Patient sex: M
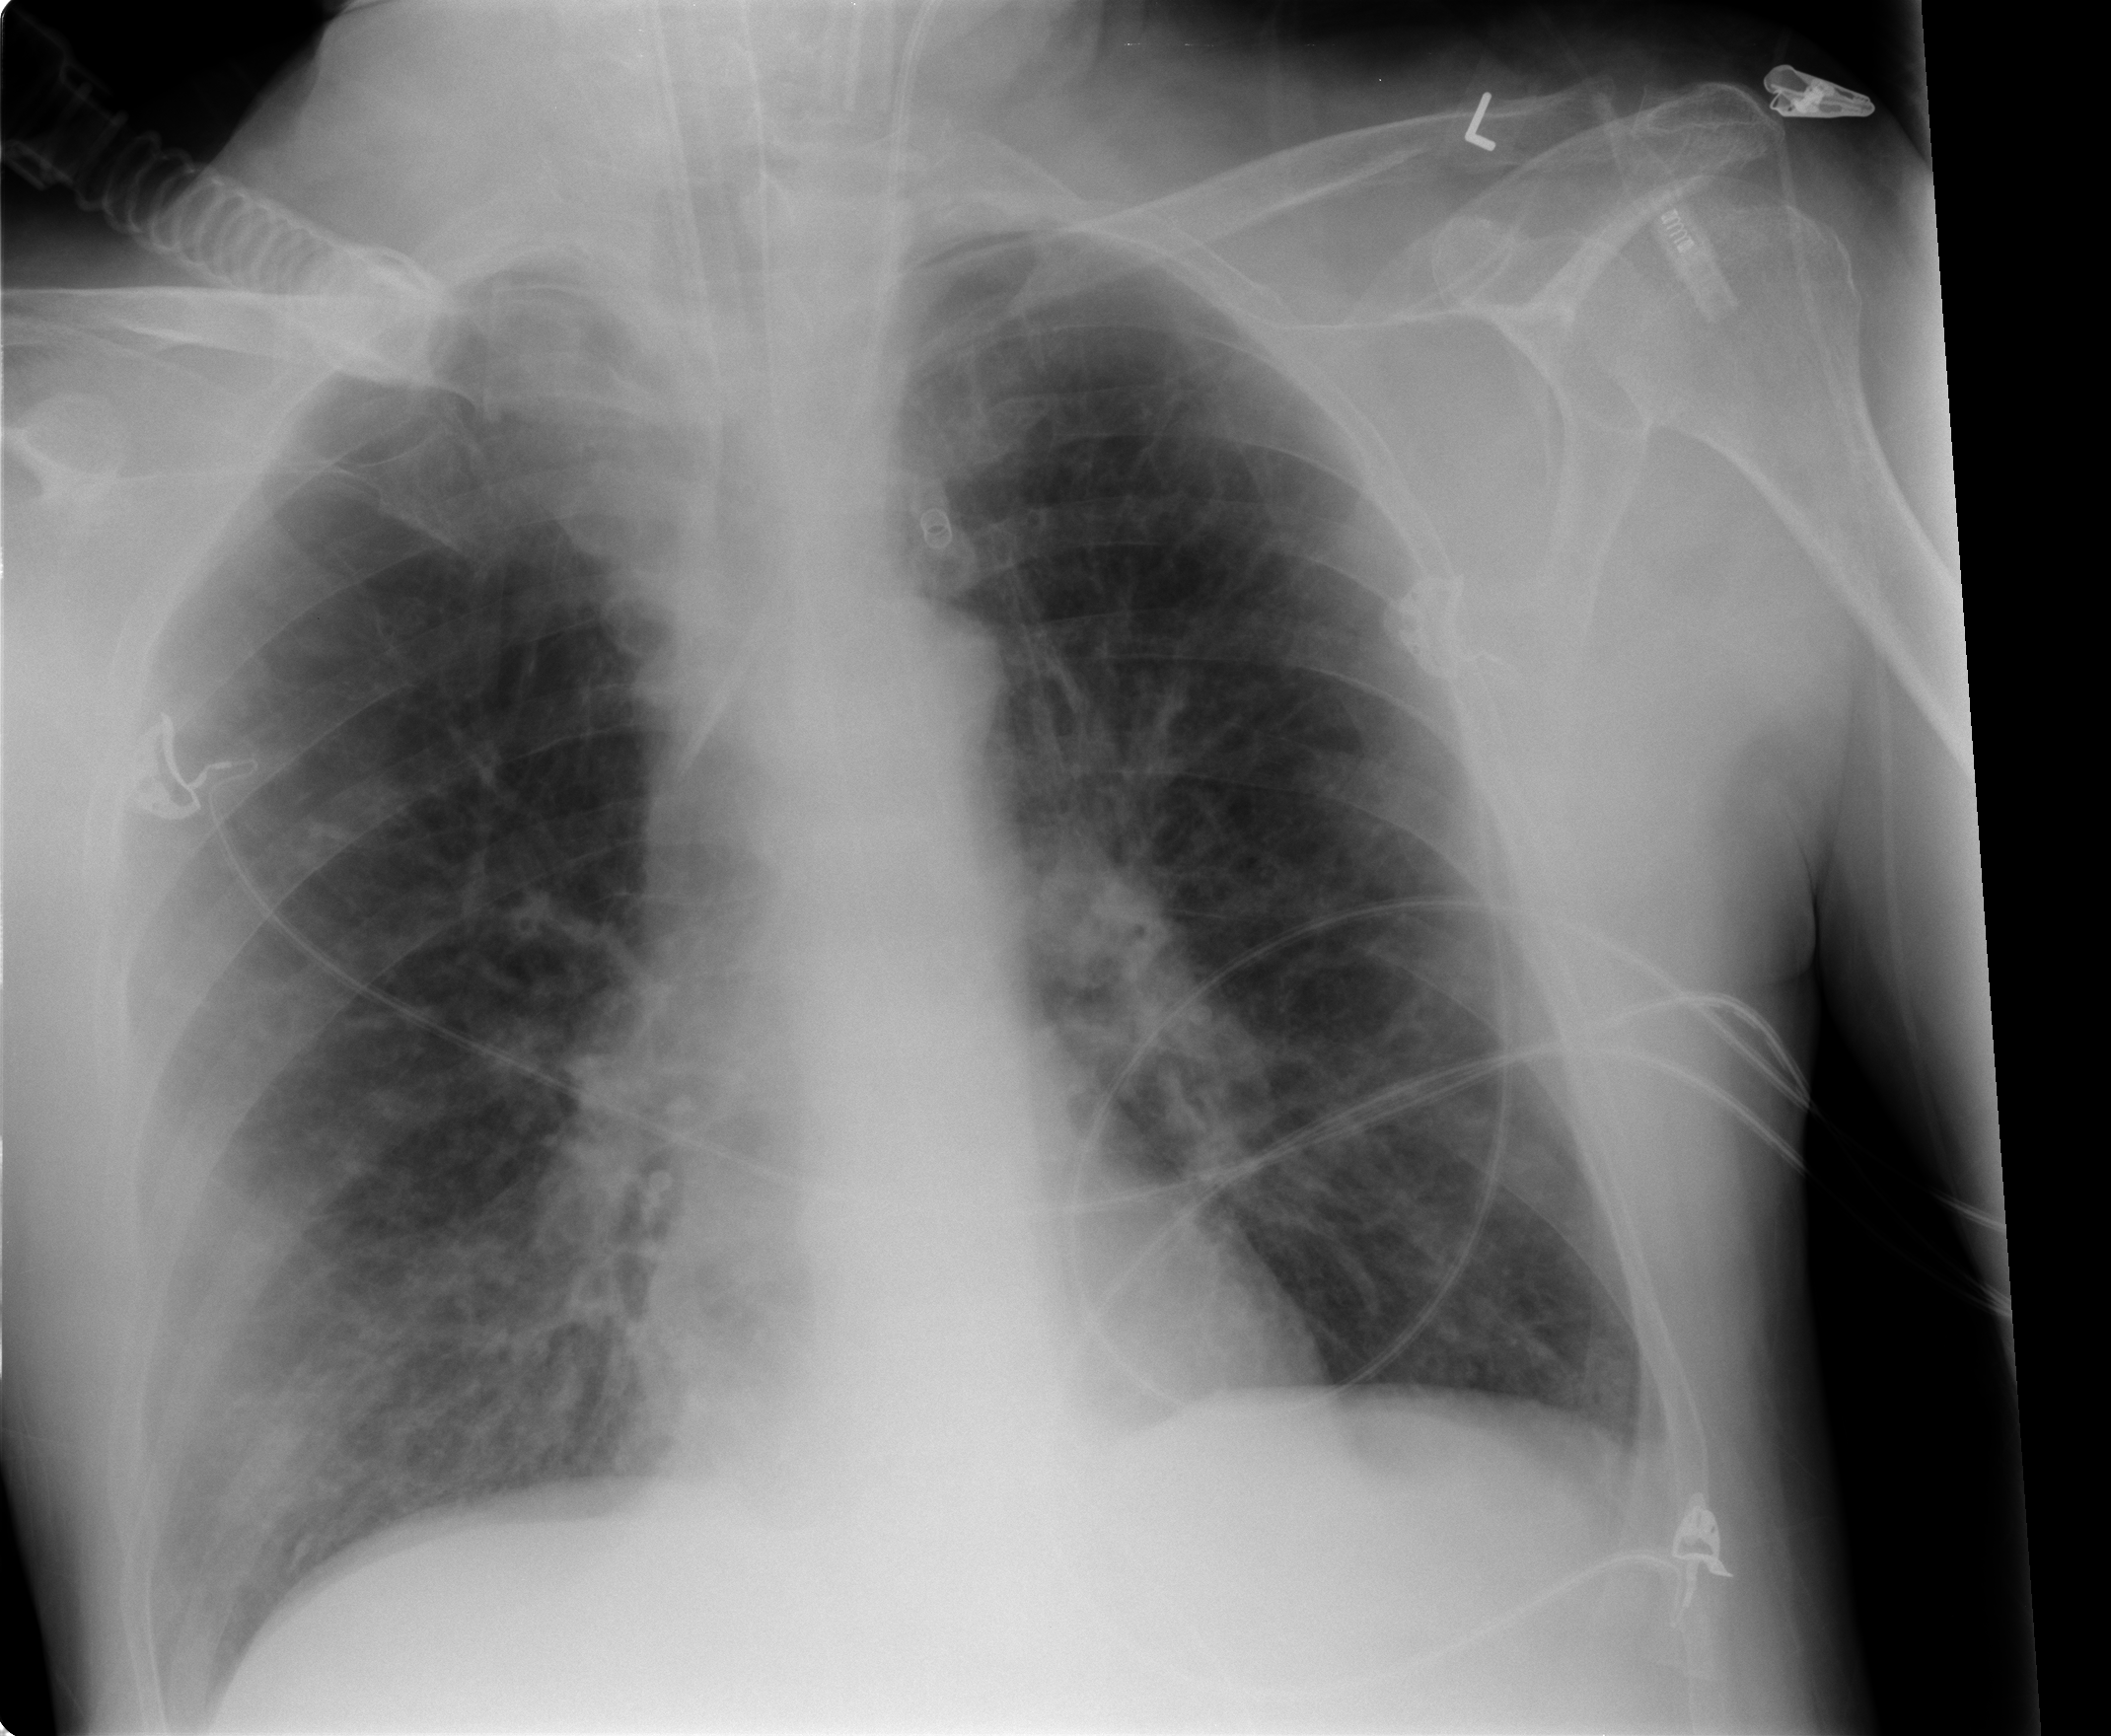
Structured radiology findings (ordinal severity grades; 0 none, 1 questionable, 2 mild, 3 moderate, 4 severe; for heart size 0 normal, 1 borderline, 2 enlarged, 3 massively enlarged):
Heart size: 0
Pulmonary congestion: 2
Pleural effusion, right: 0
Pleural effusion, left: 0
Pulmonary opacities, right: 2
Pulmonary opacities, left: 0
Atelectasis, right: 2
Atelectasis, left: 1